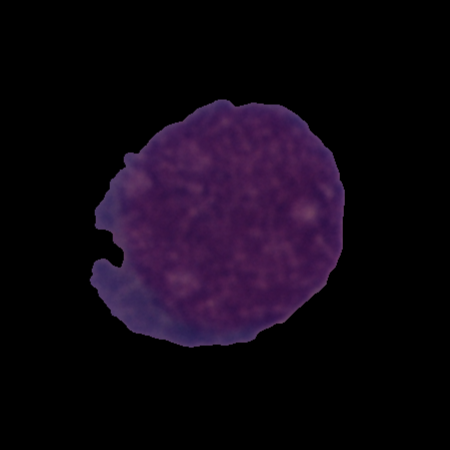
Label: cancer